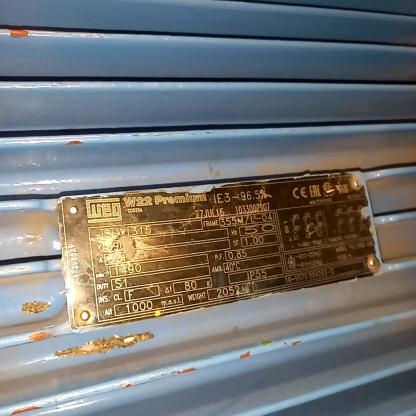
Klasa: tabliczka-znamionowa